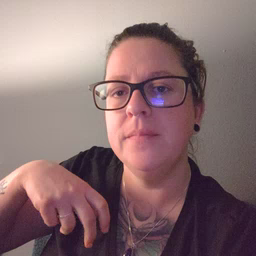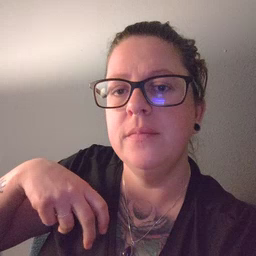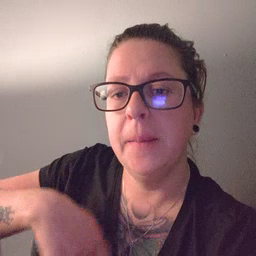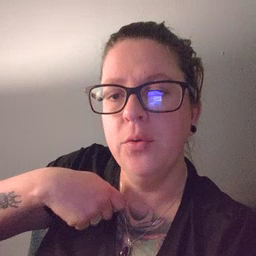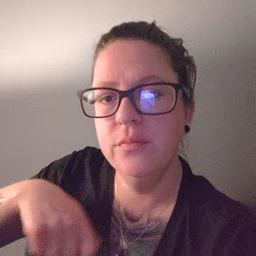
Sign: zipper